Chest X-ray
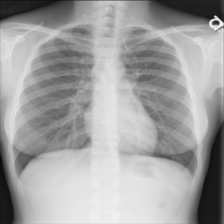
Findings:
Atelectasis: negative
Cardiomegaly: negative
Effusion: negative
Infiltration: negative
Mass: negative
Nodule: negative
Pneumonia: negative
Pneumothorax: negative
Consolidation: negative
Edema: negative
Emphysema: negative
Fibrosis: negative
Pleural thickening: negative
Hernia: negative